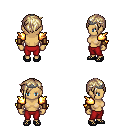
a pixel art fantasy rpg character, female body template, human, tanned skin, gold arm armor, red pants, white blonde pixie cut hairstyle, iron tiara, leather bracers, ghillies, four views (front, back, left, right), 2x2 character sprite sheet, small pixel art, hard edges, no anti-aliasing